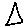
Label: triangle